Question: I have a weird database design issue that I'm not sure if I'm doing this right or not. Since my current design is really complicated, I've simplified it in the following diagram with a comparison using houses and occupants (not my actual entities).
So, here is what part of the database design looks like:

Standard Conditions:
- - -
Not-so-standard Conditions:
- - -
Thus, what I'm trying to accomplish is this. In the app design, I know the 'house', I know the 'floor' and I know the 'occupant'. What I need to find out with this information without the user specifying is what 'bedroom' the 'occupant' has based on those 3 criteria. There are two solutions. The first is that in the 'occupants_has_bedrooms' table, I make the primary key the 'occupants_id', 'bedrooms_floors_id' and the 'bedrooms_floors_houses_id'. However, when I take away 'bedrooms_id' from the primary key, the table is no longer an identifying relationship to the parent ('bedrooms'). It is an identifying relationship though because it couldn't exist without the parent. Therefore, something tells me I need to keep all four ids as the primary key. My second option is a unique index between those three values, however this is when I considered I may be approaching this wrong.
How do I accomplishing this?
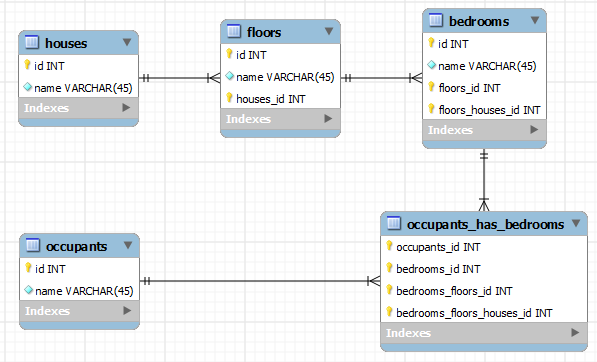
Answer: Here's a general database design strategy that is not specific to MySQL but should still be helpful.
It's good that you know how you are going to query your data, but don't let that overly affect your model (at least at first).
The first thing to be clear on is what is the PK for each table? It looks you are using composite keys for 'floors' and 'bedrooms'. If you used an informationless key (ID column per table) strategy for all tables except your intersection table 'Occupants_has_bedrooms', it would makes your joins simpler. I'm going to assume you can, so here's how to go from there:
The first thing I would change is to get rid of floors_house_id column in bedrooms - this is now redundant and can be gotten from a join.
Next, make the following changes to 'occupants_has_bedrooms':
1. The PK for should only be two columns, occupants_id and bedroom_id. (why? Because a primary key should only contain enough info to uniquely identify a row).
2. Remove the bedrooms_floors_houses_id, as that's determined by bedrooms_floors_id and is not needed.
3. add a unique constraint on (occupants_id, bedrooms_floors_id) to enforce your "not so standard" conditions.
Finally, do an inner join with all tables except 'Occupants', add your three conditions in the WHERE clause. This should get you the result you want. If you really want the composite keys, you can still do it cut it gets messy. Sorry I'm not near an editor or I'd diagram it for you.